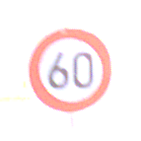
Verkehrszeichen: Geschwindigkeit60
Umgebung: Outdoor, Urban
Tageszeit: Night
Wetter: PartlyCloudy
Licht: Artificial
Jahreszeit: NotSpecified
Kontrast: HighContrast